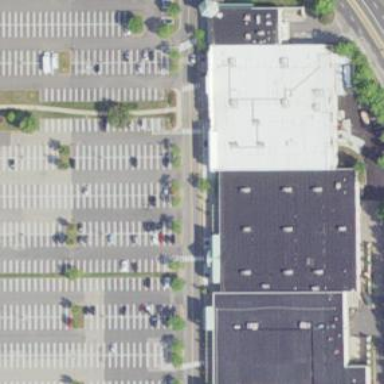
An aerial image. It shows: Retail building housing department store.